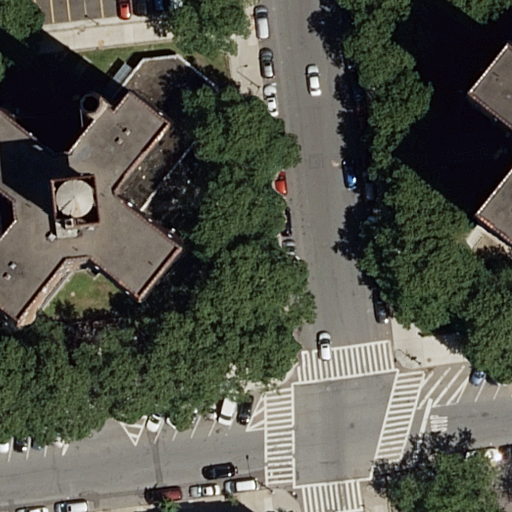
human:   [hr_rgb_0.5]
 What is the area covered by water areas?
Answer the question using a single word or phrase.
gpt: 0m2

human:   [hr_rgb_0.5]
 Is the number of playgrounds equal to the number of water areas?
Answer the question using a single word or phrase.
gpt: no

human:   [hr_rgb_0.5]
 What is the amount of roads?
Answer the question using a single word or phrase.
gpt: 4

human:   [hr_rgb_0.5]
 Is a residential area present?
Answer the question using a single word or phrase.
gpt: yes

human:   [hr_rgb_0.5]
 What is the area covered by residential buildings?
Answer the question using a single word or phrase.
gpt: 1033m2

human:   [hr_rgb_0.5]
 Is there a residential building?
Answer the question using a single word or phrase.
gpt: yes

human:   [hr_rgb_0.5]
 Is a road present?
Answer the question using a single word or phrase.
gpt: yes

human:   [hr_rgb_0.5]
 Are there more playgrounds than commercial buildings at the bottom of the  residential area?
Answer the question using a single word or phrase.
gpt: yes

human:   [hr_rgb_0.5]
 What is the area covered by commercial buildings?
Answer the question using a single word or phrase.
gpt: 0m2

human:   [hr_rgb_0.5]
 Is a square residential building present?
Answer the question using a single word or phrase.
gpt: no

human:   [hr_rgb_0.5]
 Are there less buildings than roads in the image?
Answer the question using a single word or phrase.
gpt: yes

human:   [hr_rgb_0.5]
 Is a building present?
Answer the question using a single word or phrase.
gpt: yes

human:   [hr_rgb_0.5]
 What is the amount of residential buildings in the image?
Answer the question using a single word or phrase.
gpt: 2

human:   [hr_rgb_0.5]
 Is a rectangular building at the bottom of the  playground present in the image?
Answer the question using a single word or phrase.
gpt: no

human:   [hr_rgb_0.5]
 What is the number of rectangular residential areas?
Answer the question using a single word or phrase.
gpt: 1

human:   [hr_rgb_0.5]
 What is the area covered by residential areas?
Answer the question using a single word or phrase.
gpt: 9839m2

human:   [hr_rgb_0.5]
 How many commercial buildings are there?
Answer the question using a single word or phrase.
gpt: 0

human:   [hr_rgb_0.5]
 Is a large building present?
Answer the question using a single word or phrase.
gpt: yes

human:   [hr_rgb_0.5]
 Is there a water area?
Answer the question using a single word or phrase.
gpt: no

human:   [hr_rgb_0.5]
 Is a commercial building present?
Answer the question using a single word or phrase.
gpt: no

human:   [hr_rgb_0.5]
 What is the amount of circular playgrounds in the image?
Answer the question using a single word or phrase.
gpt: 0

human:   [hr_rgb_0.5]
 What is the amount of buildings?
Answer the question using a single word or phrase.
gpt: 2

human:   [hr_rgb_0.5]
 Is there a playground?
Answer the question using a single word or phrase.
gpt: yes

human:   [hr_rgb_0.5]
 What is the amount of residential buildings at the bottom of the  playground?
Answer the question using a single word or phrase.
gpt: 0

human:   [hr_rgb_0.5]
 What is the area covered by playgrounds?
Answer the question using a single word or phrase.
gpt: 1475m2

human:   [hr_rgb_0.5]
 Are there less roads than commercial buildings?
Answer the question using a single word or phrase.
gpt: no

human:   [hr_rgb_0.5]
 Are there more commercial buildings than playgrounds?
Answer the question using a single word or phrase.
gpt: no

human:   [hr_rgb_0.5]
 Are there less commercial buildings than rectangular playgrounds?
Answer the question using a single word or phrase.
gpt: yes

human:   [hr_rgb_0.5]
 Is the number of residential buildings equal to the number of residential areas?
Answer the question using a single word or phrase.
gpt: no

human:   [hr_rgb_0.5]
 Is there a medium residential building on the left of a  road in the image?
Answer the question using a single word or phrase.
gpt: yes

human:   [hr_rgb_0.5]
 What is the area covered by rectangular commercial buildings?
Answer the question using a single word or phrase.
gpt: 0m2

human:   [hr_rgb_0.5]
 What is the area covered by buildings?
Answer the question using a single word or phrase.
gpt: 1033m2

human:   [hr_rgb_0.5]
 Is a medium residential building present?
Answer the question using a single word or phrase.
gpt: yes

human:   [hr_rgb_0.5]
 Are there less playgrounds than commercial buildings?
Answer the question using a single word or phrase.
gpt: no

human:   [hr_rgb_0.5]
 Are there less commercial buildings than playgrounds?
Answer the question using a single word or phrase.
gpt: yes

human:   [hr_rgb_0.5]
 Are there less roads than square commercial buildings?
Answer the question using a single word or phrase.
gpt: no

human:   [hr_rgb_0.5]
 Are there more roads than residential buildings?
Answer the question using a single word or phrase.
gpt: yes

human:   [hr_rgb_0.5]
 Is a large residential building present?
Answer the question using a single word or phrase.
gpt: yes

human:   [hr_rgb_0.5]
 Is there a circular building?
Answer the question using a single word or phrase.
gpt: no

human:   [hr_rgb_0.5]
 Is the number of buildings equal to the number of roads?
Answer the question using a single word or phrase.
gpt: no

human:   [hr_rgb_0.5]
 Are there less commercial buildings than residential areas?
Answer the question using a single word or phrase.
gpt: yes

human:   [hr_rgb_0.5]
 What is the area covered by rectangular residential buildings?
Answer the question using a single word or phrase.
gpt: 0m2

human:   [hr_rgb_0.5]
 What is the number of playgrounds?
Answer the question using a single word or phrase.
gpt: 1

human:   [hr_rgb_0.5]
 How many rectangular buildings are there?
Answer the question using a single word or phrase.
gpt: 0

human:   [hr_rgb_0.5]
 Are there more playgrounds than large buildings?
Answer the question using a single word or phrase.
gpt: no

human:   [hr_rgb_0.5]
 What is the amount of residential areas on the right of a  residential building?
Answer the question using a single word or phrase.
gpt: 0

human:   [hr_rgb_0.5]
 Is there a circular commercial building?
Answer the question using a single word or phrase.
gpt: no

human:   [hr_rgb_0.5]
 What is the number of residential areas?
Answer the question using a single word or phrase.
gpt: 1

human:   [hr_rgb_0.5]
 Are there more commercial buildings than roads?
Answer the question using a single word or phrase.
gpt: no

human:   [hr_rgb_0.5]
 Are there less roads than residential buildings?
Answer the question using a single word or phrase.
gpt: no

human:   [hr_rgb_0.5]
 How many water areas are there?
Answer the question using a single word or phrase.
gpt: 0

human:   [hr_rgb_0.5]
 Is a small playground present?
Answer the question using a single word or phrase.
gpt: no

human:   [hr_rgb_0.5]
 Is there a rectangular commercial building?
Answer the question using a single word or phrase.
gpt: no

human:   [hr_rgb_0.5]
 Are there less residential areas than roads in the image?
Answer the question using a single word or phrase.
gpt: yes

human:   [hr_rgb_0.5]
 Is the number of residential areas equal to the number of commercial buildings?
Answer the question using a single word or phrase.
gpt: no

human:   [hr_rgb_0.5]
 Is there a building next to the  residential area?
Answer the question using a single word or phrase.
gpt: yes

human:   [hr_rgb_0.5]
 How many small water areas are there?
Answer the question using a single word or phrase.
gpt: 0

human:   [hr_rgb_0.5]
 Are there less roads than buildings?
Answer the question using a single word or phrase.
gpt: no

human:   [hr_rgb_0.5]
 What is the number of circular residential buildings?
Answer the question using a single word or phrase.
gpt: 0

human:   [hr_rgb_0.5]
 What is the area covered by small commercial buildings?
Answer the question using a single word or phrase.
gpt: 0m2

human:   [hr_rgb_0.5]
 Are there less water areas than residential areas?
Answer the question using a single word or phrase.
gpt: yes

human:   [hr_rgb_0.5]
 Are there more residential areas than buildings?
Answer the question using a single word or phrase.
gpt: no

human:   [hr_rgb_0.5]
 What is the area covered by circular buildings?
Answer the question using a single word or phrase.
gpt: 0m2

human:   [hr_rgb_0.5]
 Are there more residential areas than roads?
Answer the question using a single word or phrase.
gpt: no